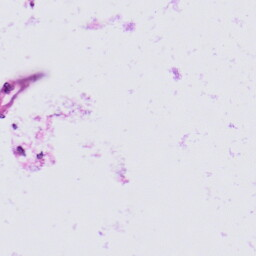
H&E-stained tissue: Prostate